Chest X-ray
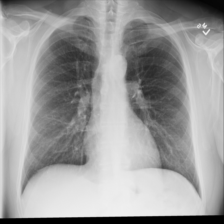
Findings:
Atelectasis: negative
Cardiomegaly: negative
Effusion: negative
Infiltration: negative
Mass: negative
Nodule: negative
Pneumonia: negative
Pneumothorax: negative
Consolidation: negative
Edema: negative
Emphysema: negative
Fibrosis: negative
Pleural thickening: negative
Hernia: negative